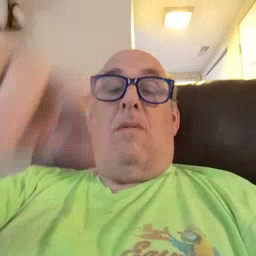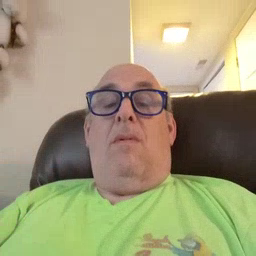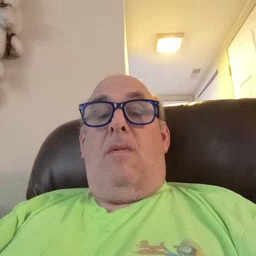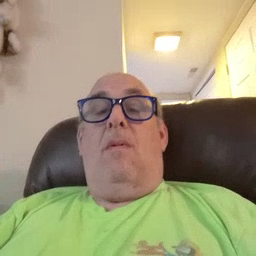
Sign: helicopter